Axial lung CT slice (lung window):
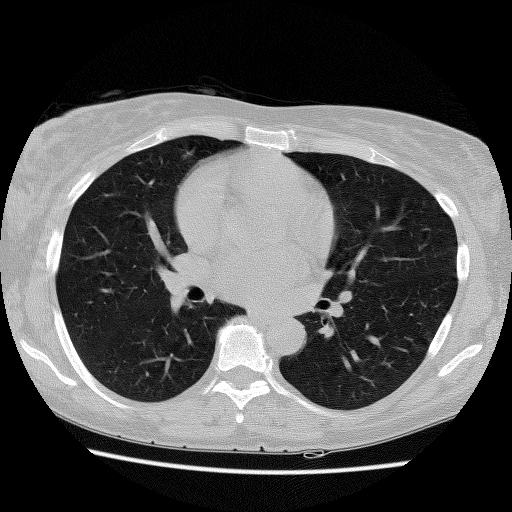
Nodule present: no